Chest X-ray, PA view. Patient: 62 years old, sex M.
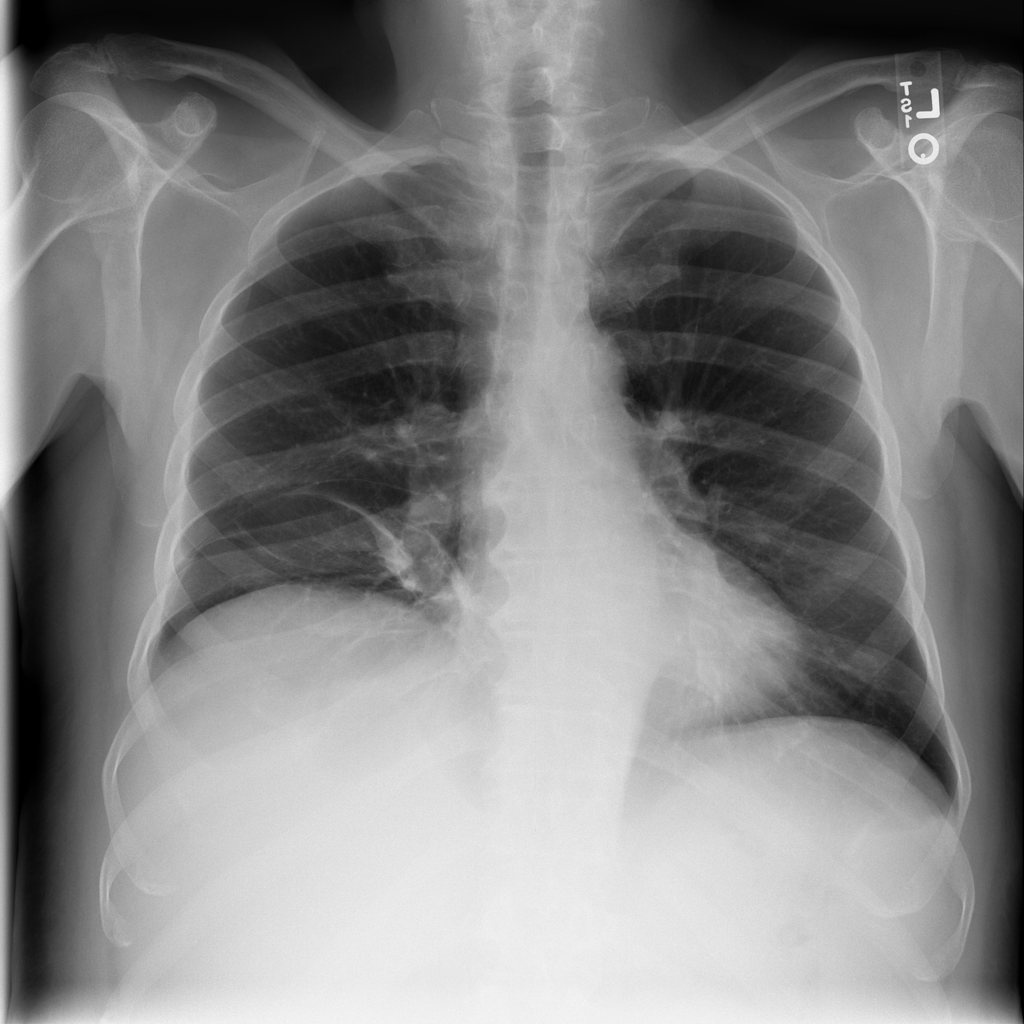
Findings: No Finding